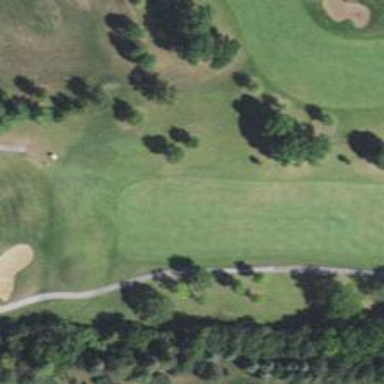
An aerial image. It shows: Golf hole.